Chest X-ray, PA view. Patient: 45 years old, sex M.
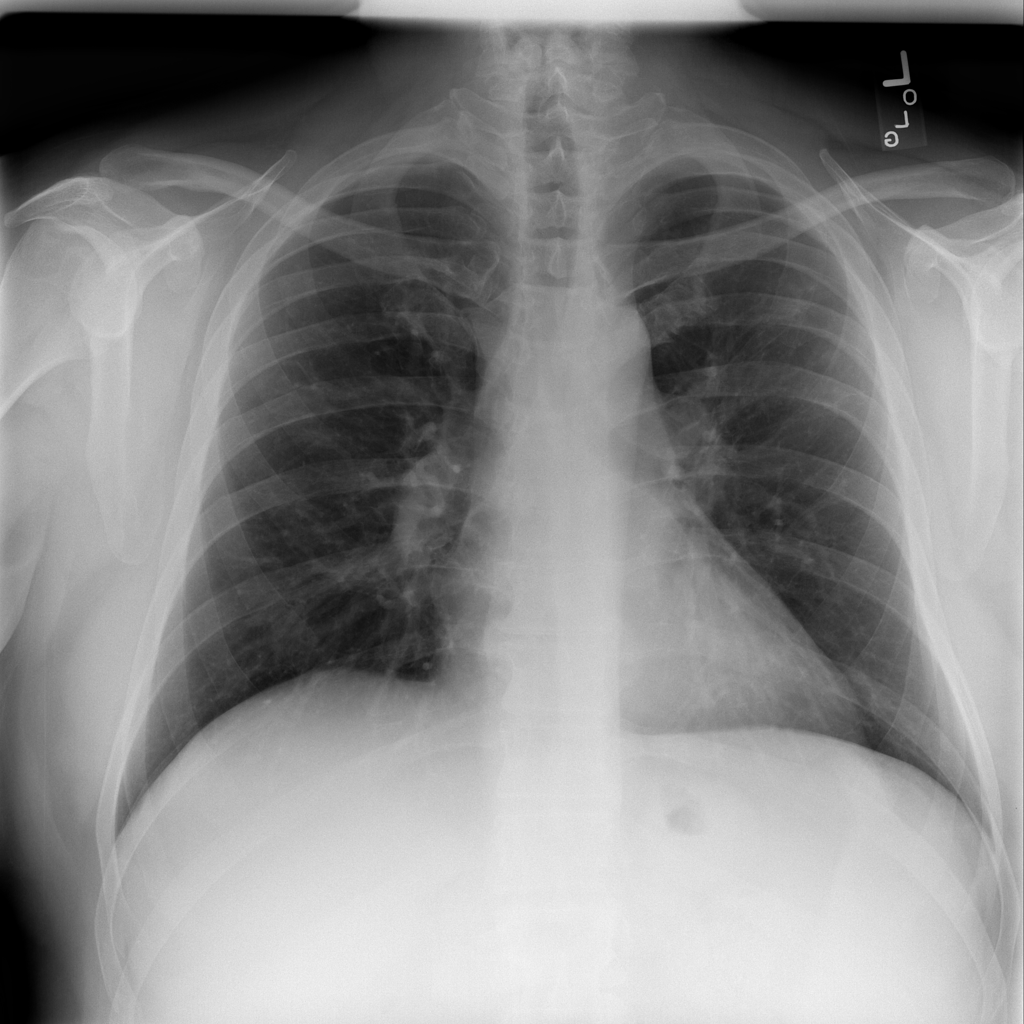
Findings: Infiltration